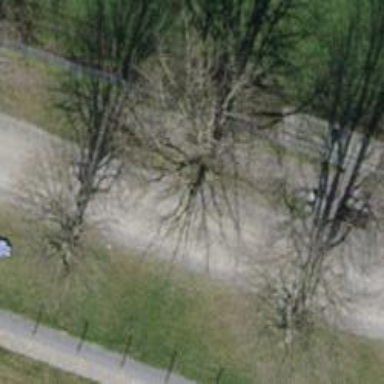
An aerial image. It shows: Brown bench in the vicinity.